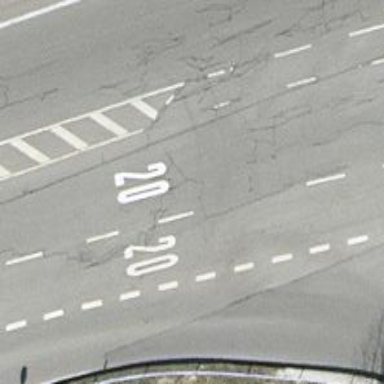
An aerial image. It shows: Asphalt road classified as primary highway.